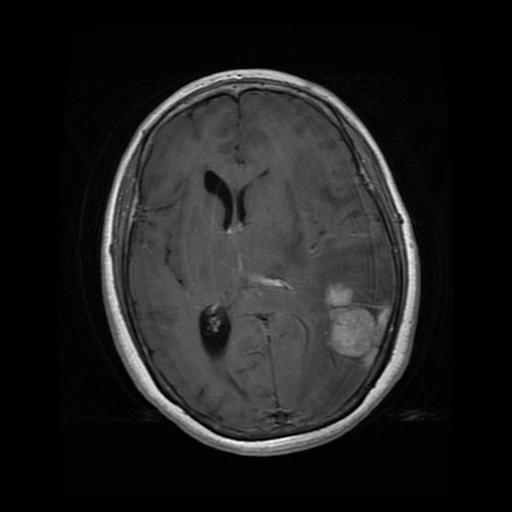
Label: meningioma